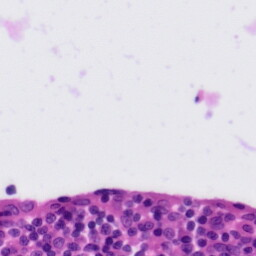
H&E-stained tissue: Tonsil